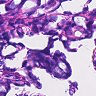
Metastatic tissue present: no